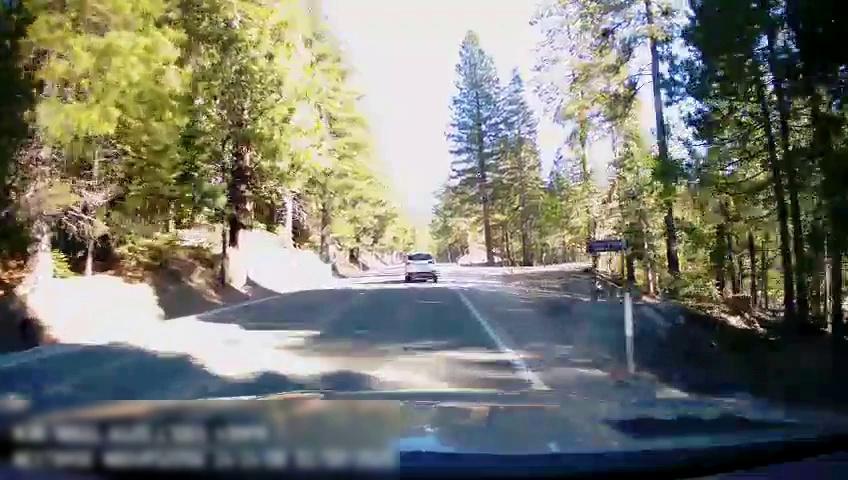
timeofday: Day
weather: Sunny
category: Drivable Space
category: Vehicles | SUV
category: Lanes | Current Lane